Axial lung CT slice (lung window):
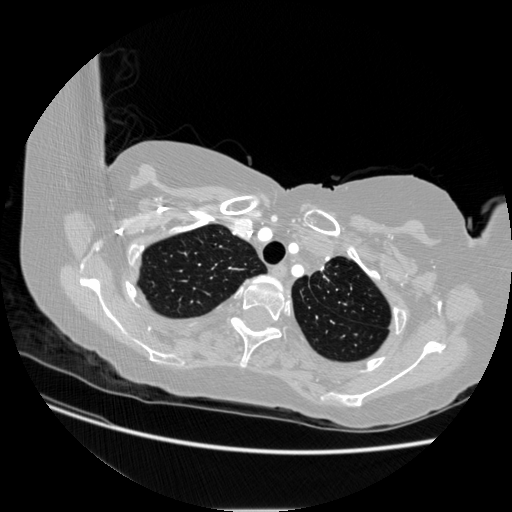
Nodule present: no